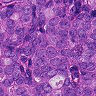
Metastatic tissue present: yes